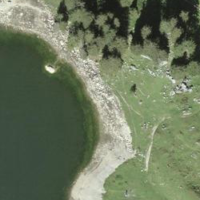
EUNIS habitat code: 23
Species observed at this site:
Alchemilla alpina
Anas platyrhynchos
Plantago media
Cinclus cinclus
Buteo buteo
Falco tinnunculus
Periparus ater